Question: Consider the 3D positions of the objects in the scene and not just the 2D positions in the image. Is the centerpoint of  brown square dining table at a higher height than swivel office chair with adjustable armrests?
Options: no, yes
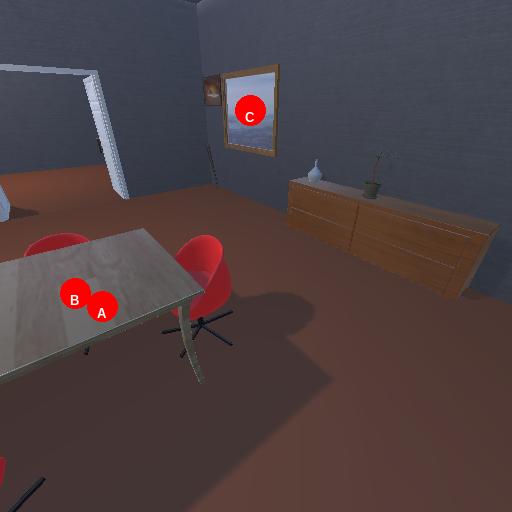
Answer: no